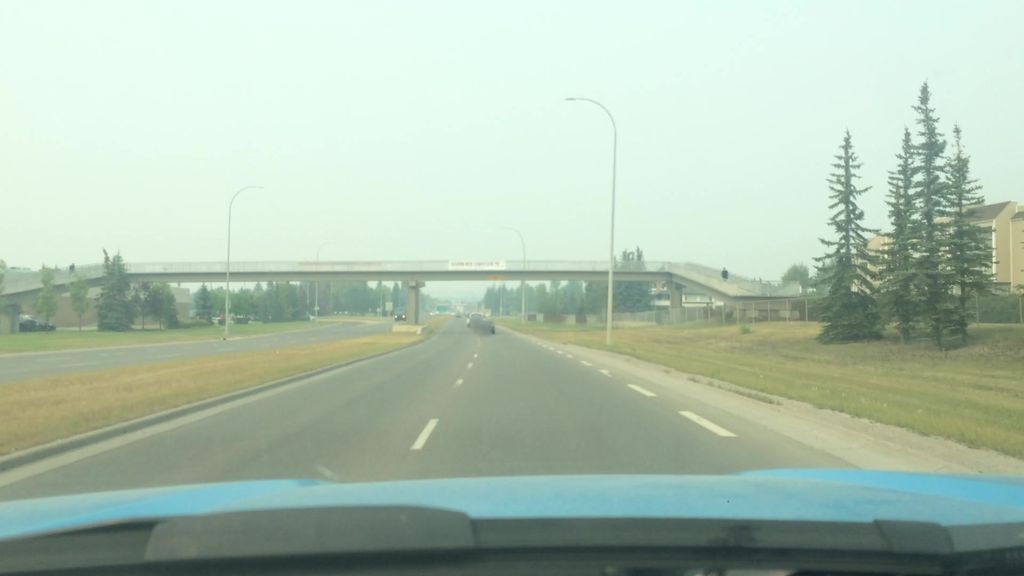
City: calgary